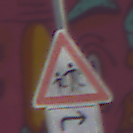
Verkehrszeichen: KinderRechts
Zusatzzeichen unten: RichtungsangabeDurchPfeile5
Umgebung: Roofed, Special
Tageszeit: Midday
Wetter: Overcast
Licht: Natural
Jahreszeit: NotSpecified
Kontrast: MediumContrast